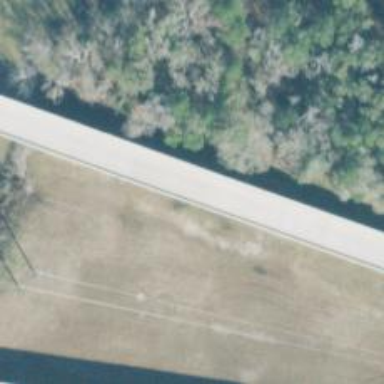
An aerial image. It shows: Abandoned road.